Question: I have result in this matrix
'''
0 2 8 10 6 8
2 0 10 8 8 6
8 10 0 2 5 7
10 8 2 0 7 5
6 8 5 7 0 2
8 6 7 5 2 0
'''
This M Matrix is obtain with this 2 matrix A & B
'''
0 8 6
8 0 5
6 5 0
'''
'''
0 2
2 0
'''
It seems that the result in the matrix M is the Kronecker sum of the matrices A and B
The wikipedia article <URL> indicates: The Kronecker sum is different from the direct sum but is also denoted by . It is defined using the Kronecker product and normal matrix addition. If A is n-by-n, B is m-by-m the Kronecker sum is defined by:

In C#, is it possible to calculate the Kronecker sum with Ilnumerics function ?
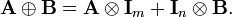
Answer: Have you looked at Math.NET open source project?
<URL>
<URL>